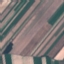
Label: AnnualCrop